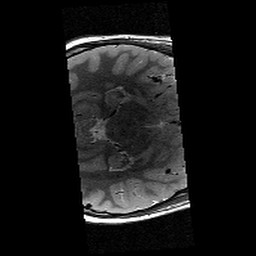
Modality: T2w
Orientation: axial
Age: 12
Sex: male
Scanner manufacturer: siemens
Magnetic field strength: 3 T
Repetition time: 9.23 s
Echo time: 0.067 s